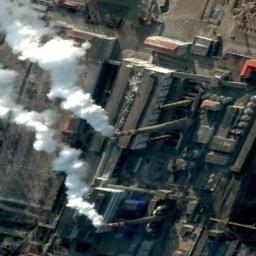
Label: thermal_power_station